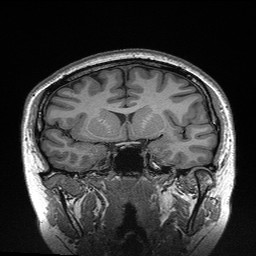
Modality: T1w
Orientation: sagittal
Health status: healthy
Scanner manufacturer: siemens
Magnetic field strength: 3 T
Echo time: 0.00298 s